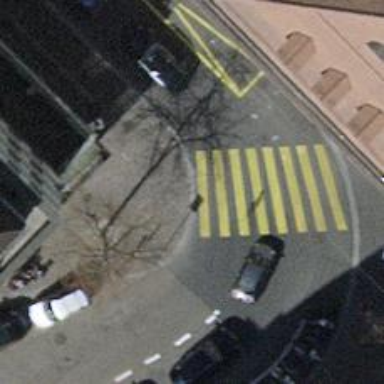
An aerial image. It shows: Kerb barrier.